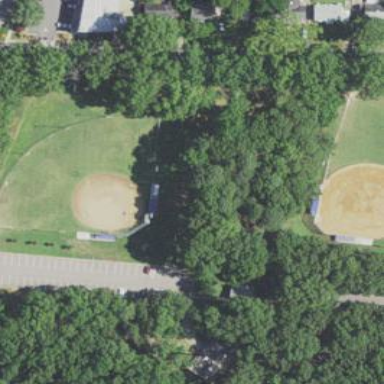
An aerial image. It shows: Baseball field with fence.